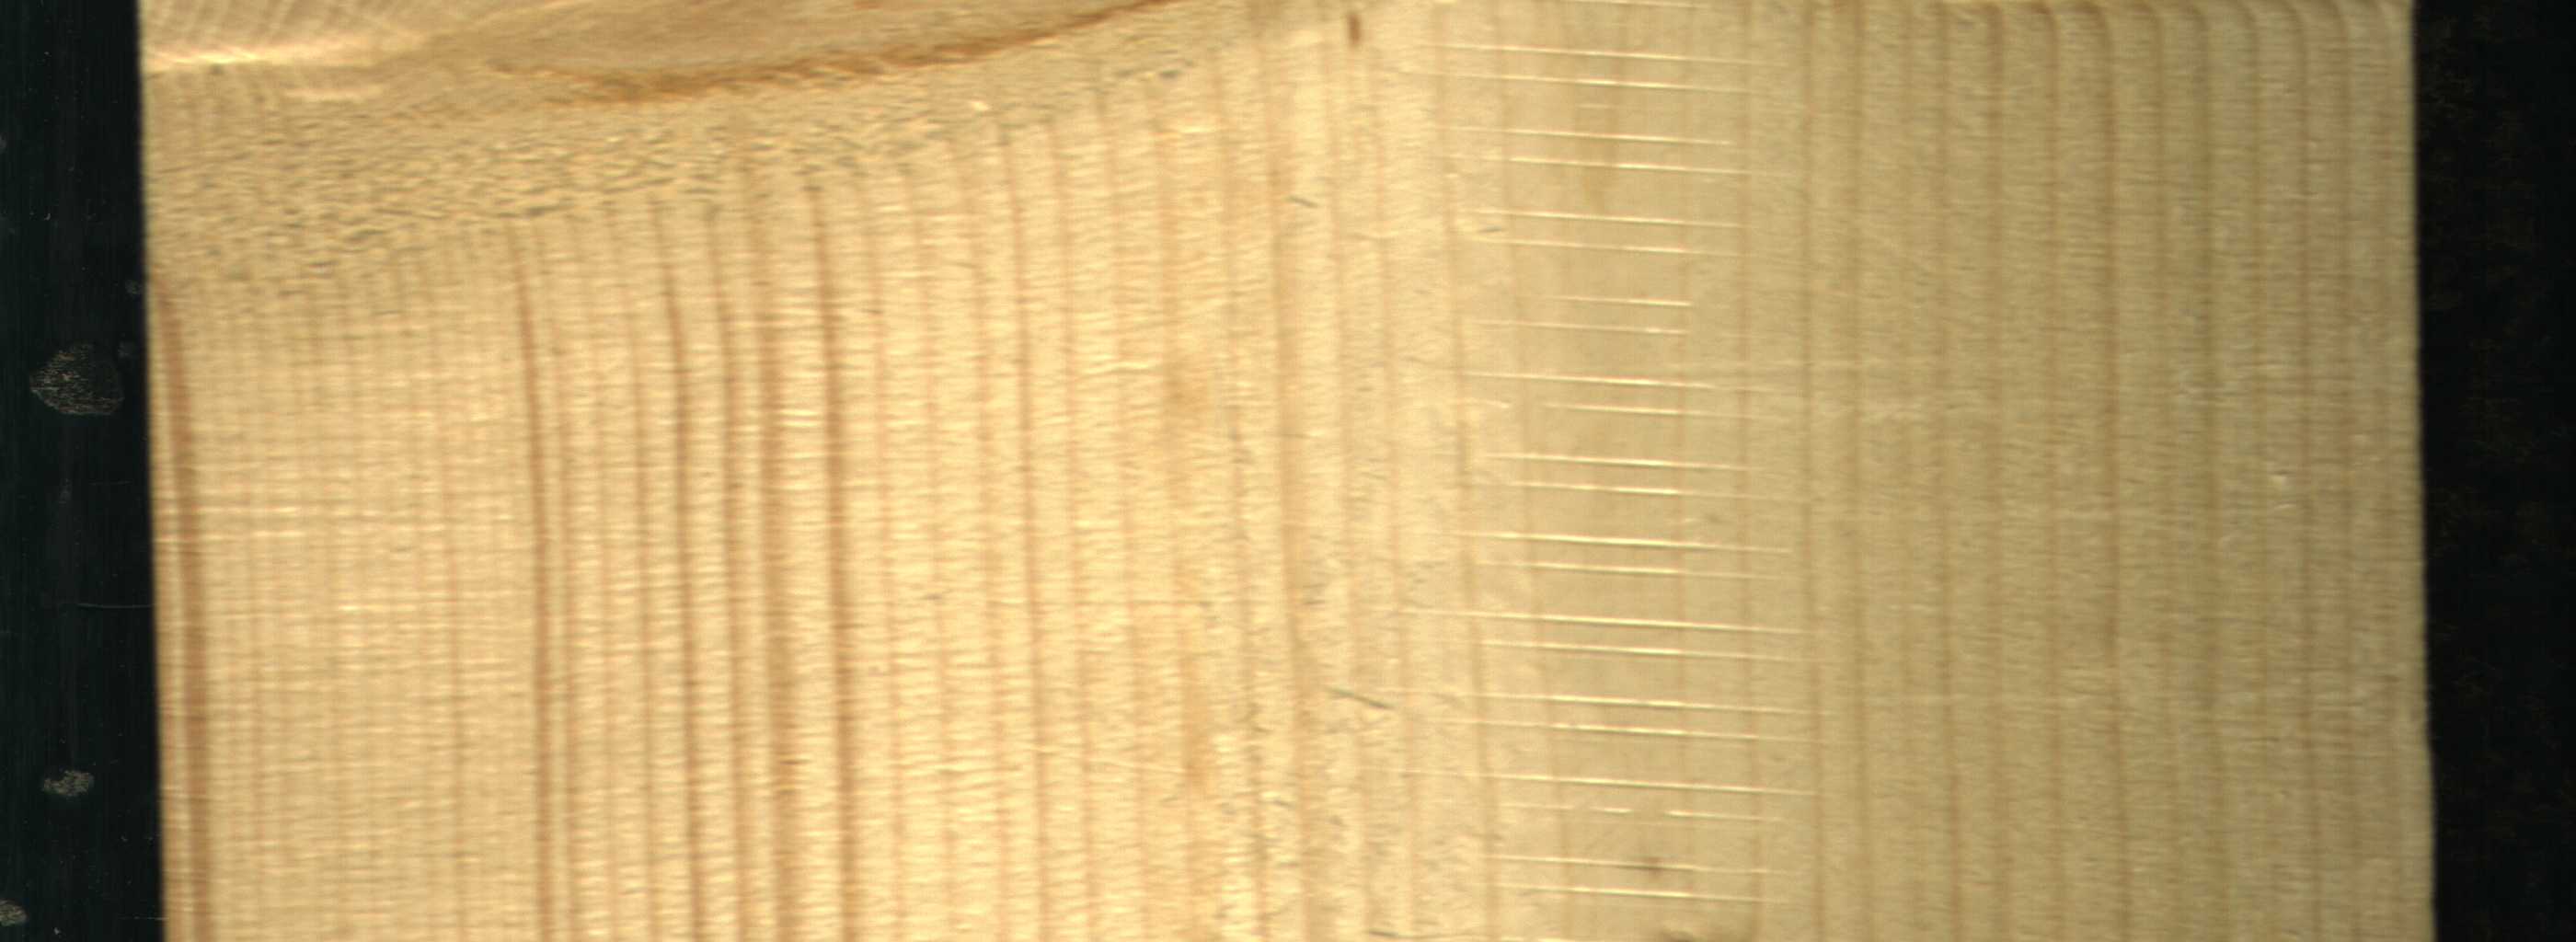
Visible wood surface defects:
Live_Knot